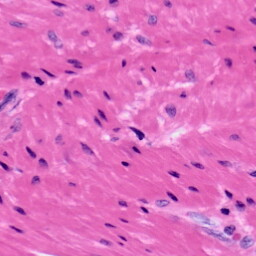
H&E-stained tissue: Prostate